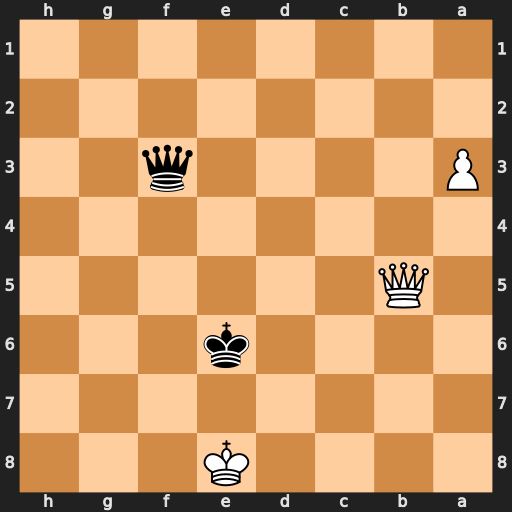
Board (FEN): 4K3/8/4k3/1Q6/8/P4q2/8/8
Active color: b
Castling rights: -
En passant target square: -
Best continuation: Qa8+ Qb8 Qxb8#